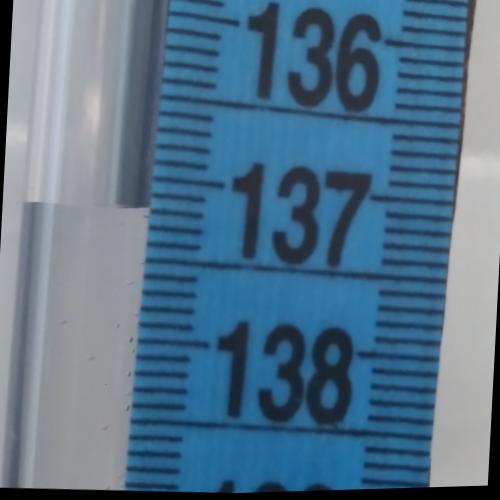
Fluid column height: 137.2 cm